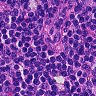
Metastatic tissue present: no